Field crop: maize
Growth stage: 2
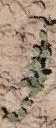
Species: convolvulus